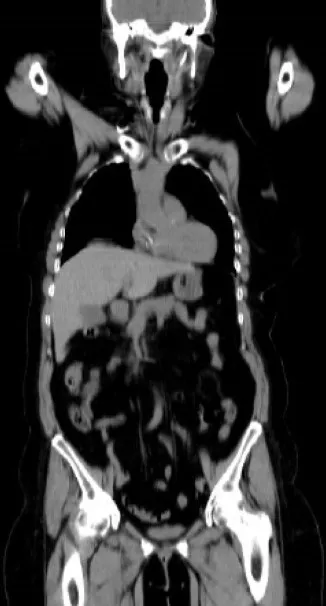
PET/CT showing no pathological uptake of 18-fluoro-deoxy-glucose. Complete biometabolic response is confirmed. Left of the figure is the corresponding CT image. Right of the figure is the image corresponding to the PET, with absence of pathologi-cal uptake.
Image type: radiology (ct)